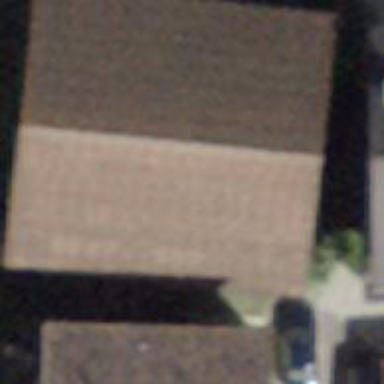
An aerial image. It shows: Simple house.